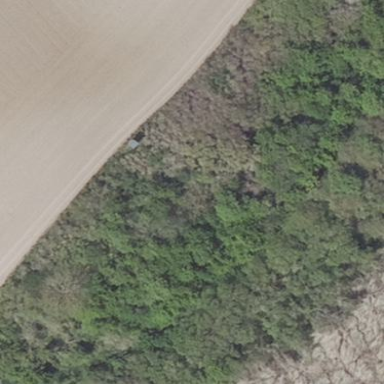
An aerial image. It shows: Patch of scrub vegetation.